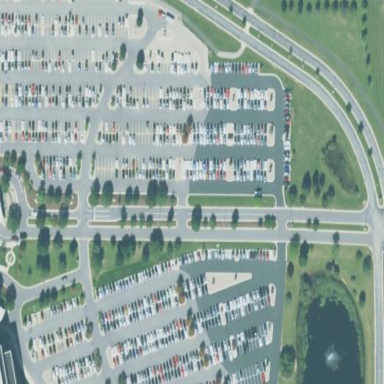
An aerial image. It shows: Parking area with surface.